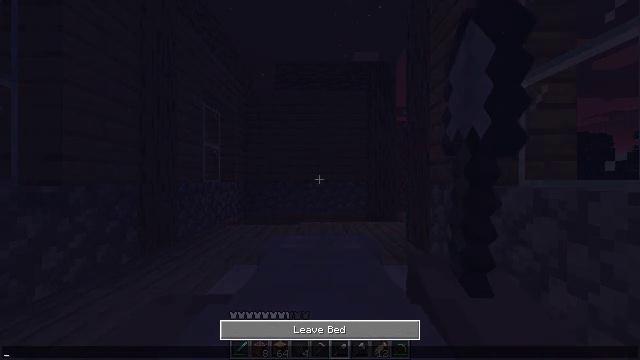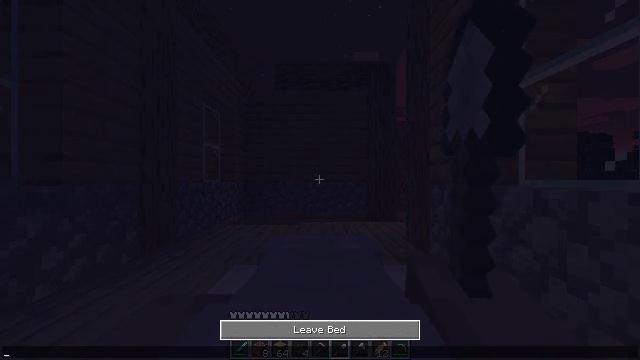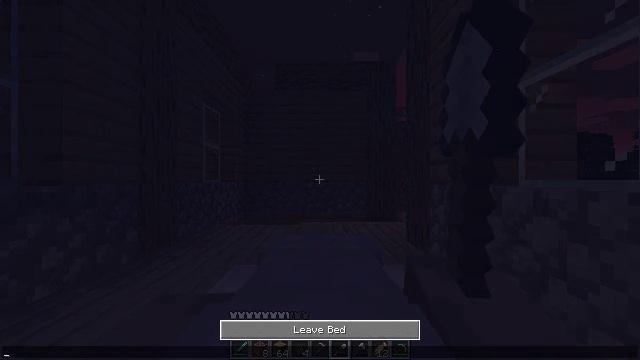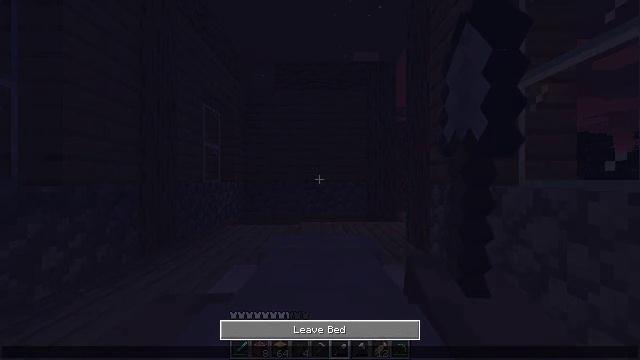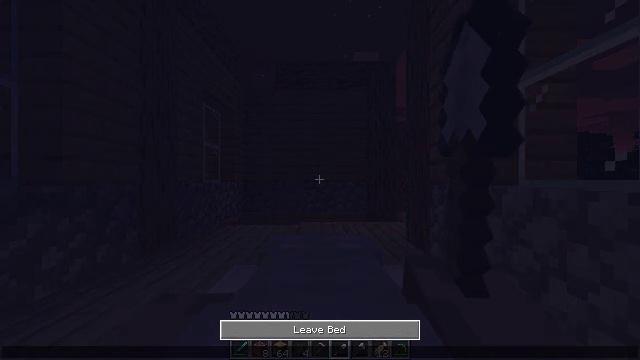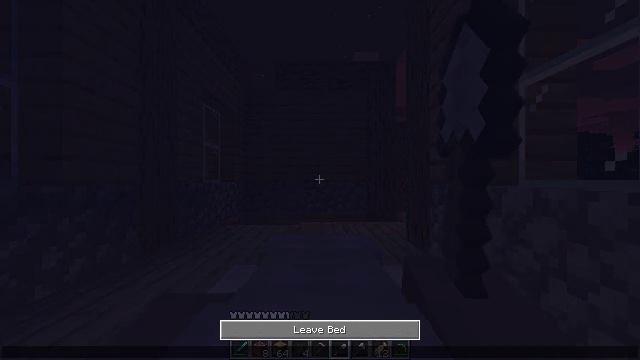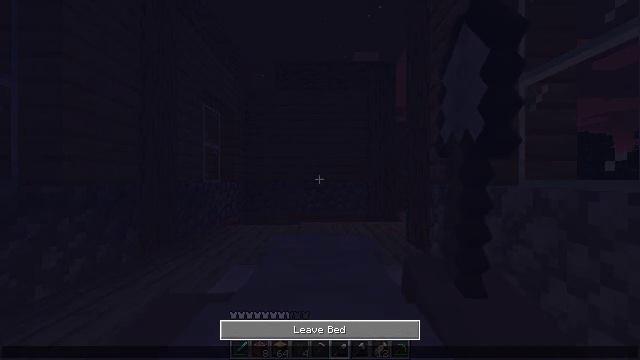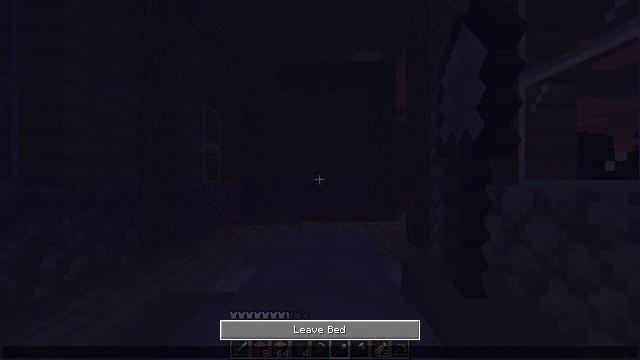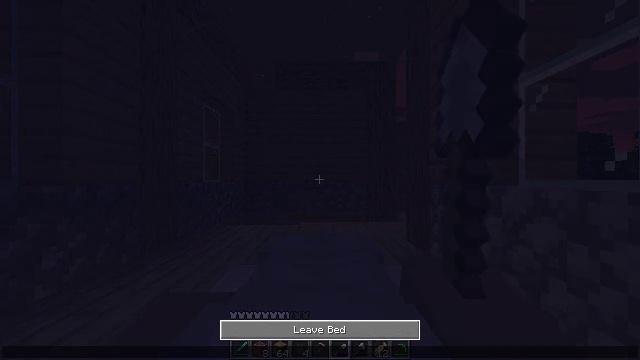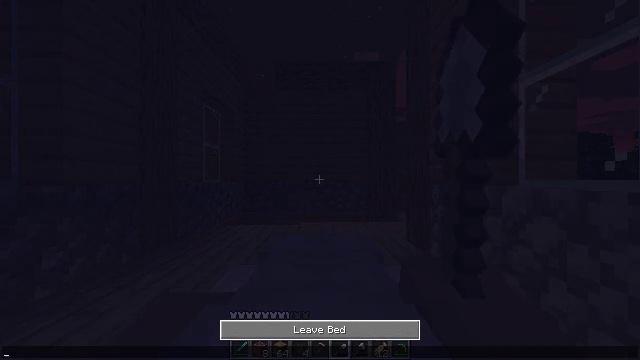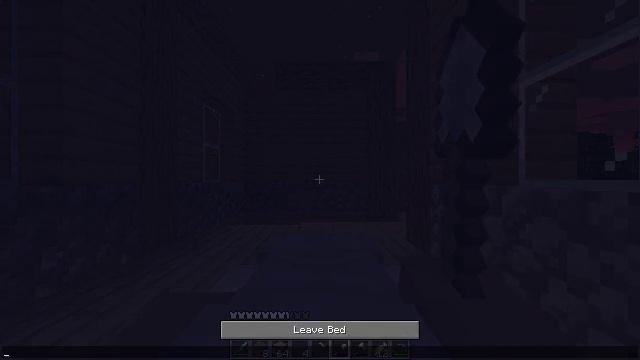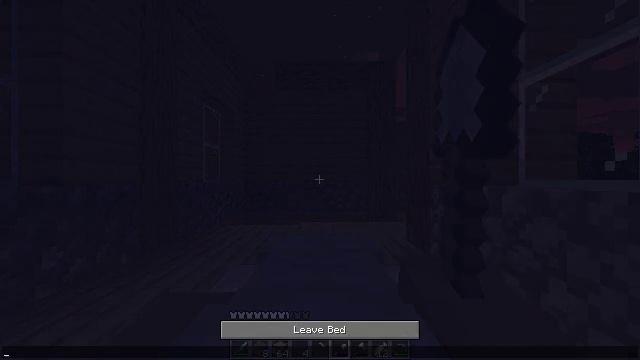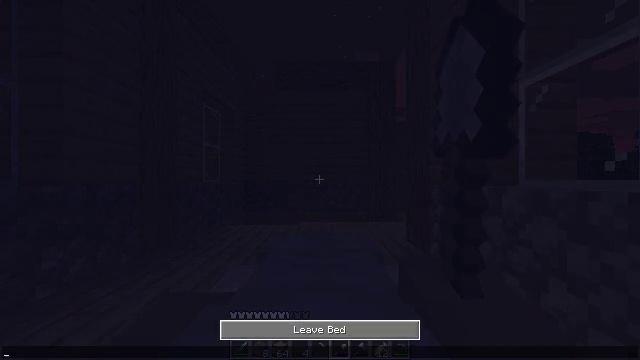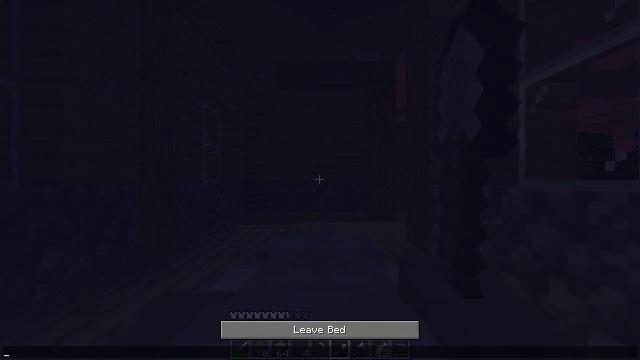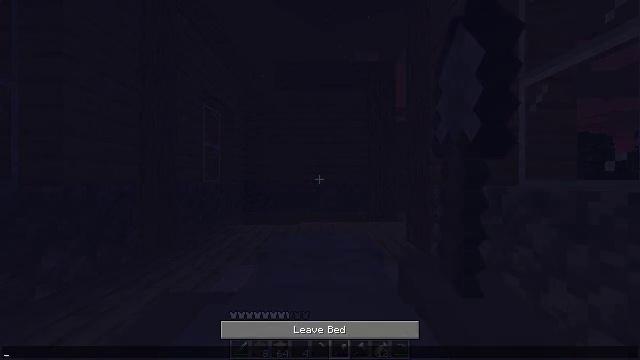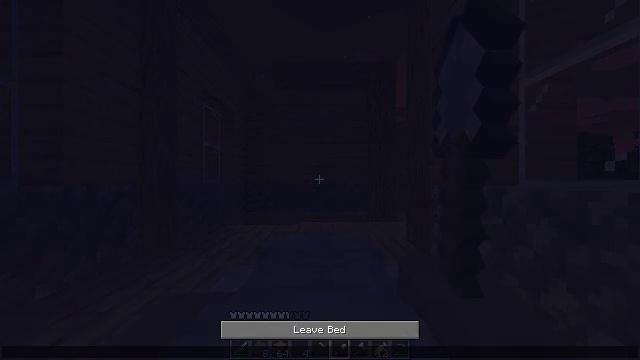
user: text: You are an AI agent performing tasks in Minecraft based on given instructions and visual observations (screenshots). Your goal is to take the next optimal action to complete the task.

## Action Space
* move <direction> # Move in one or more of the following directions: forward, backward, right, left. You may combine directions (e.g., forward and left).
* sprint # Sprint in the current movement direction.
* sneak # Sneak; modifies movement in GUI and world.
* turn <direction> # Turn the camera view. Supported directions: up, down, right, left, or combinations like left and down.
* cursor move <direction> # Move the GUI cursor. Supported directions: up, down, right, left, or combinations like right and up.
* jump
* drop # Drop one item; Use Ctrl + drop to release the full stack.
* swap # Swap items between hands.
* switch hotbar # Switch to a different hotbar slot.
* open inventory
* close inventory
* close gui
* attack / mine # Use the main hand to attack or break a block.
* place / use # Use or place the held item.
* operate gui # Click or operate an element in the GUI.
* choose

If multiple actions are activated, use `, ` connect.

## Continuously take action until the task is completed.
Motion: motion action
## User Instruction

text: Remove the birch sapling from the earth.
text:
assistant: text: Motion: no_op
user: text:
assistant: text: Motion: no_op
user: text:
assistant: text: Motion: no_op
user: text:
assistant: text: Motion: no_op
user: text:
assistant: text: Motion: no_op
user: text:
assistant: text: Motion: no_op
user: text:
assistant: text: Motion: no_op
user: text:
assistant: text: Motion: no_op
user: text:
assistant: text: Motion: no_op
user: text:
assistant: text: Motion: no_op
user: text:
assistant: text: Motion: cursor move right and up
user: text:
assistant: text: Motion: cursor move right and up
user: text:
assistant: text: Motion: cursor move right and up
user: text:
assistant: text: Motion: cursor move right and up
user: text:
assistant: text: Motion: cursor move right and up
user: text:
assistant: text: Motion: cursor move right and up
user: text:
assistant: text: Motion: cursor move right and up
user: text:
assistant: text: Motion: cursor move left and down
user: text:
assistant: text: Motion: cursor move left and down
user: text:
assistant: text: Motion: no_op
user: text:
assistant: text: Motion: no_op
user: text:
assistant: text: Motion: no_op
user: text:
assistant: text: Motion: no_op
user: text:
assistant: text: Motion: no_op
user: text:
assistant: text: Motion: no_op
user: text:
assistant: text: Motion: no_op
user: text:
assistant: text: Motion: close gui
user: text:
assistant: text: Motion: no_op
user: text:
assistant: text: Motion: attack / mine
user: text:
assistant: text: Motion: attack / mine